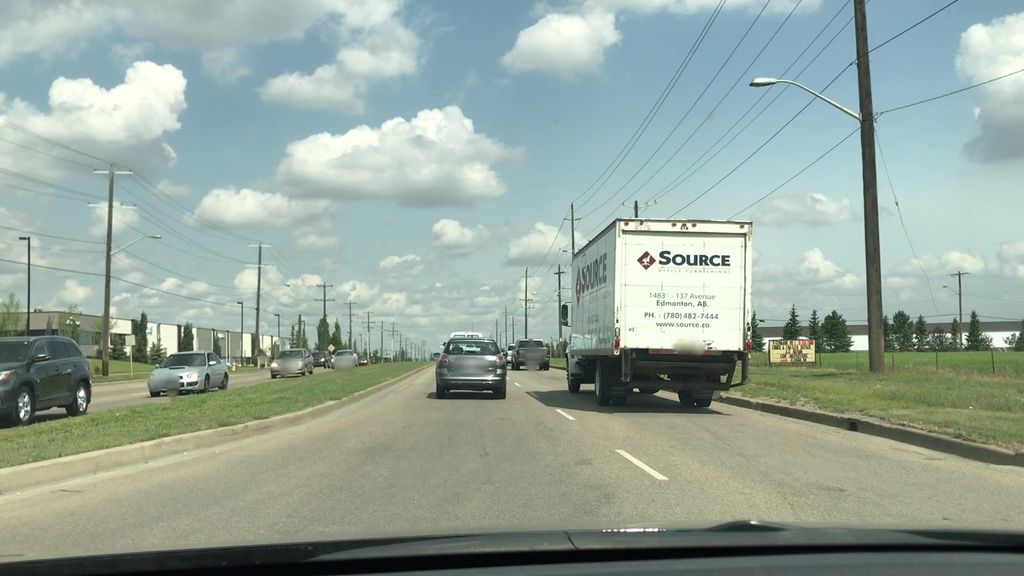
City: edmonton